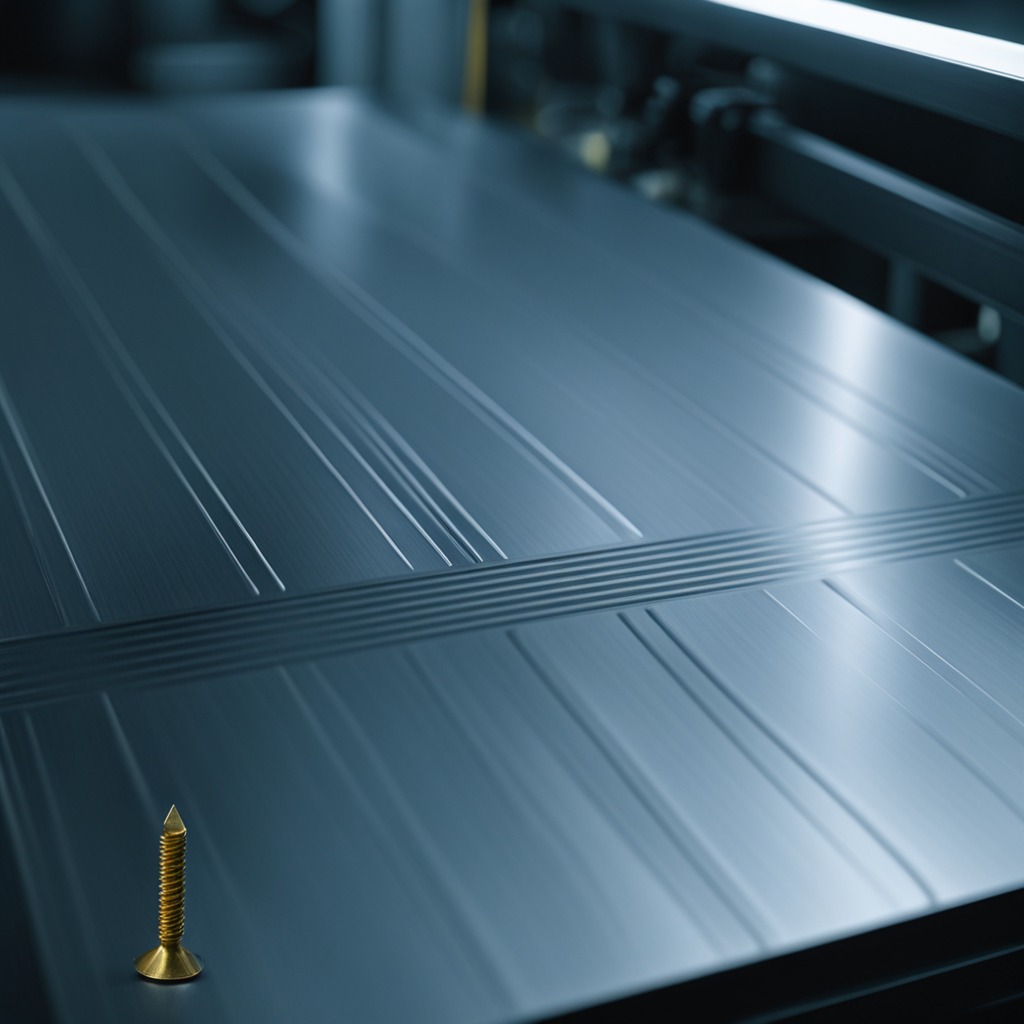
A metal screw is lying on a metal table in a machine shop under fluorescent lights.